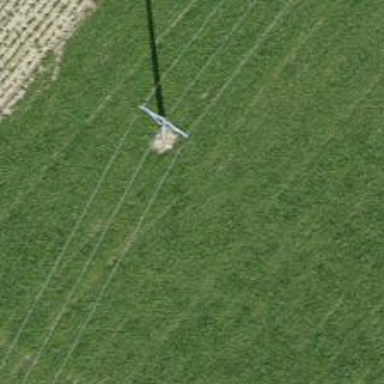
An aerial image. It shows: Power pole.